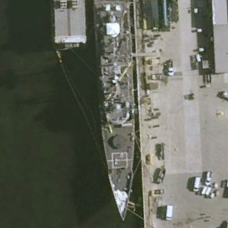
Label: cruiser